Field crop: maize
Growth stage: 1
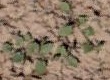
Species: convolvulus